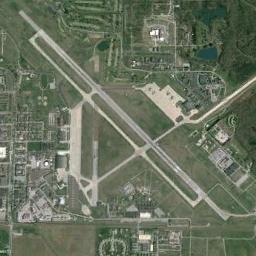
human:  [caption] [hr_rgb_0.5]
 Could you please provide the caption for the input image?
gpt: An airport with some staggered runways on the lawn and some buildings arranged neatly beside .

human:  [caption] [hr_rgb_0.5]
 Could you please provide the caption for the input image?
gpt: A huge complex airport with many runways and buildings built on a huge lawn .

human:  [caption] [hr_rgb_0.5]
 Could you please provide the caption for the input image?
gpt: This airport has two parallel runways .

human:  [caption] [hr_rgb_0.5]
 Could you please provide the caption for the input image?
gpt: An airport is in the middle of grass surrounded by many buildings and fields .

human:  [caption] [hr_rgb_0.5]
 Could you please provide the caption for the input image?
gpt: The airport is surrounded by grass .